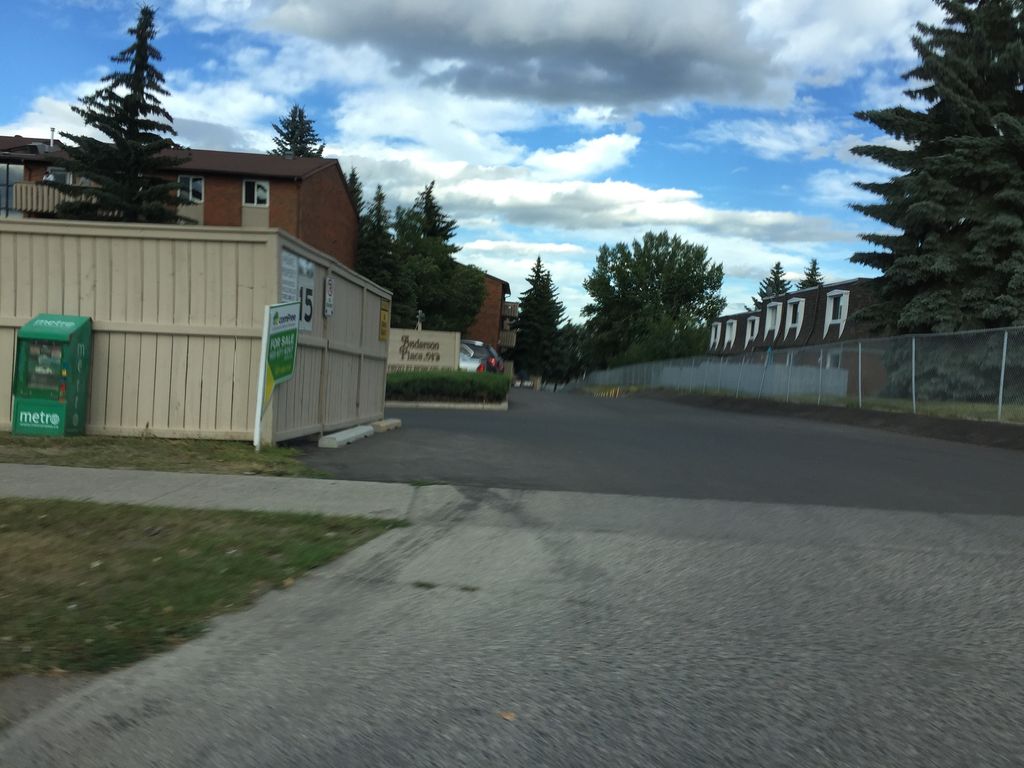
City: calgary